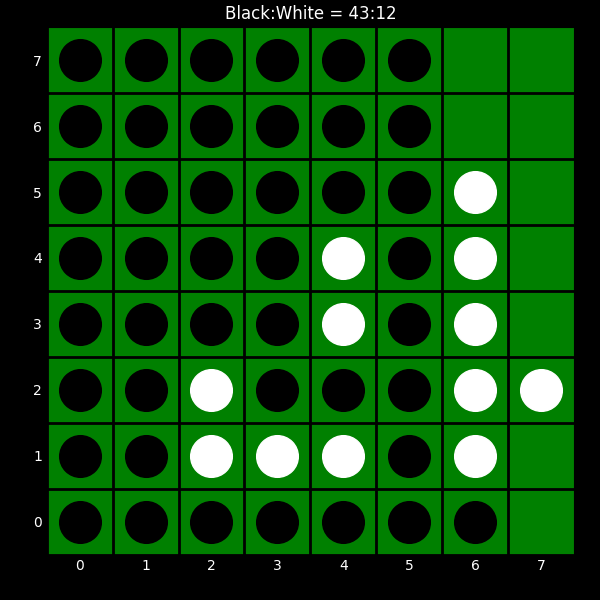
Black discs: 43
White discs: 12